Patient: sex M, age 81
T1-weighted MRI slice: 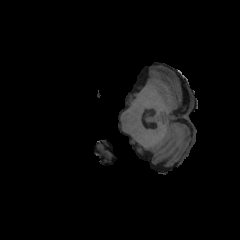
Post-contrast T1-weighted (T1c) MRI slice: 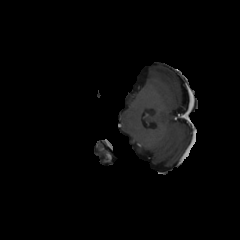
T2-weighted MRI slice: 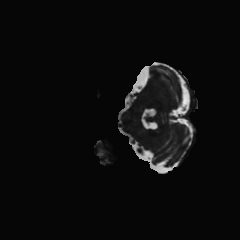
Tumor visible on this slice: no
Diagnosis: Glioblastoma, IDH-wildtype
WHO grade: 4